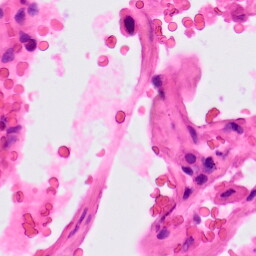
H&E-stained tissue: Lung